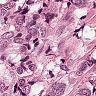
Metastatic tissue present: yes